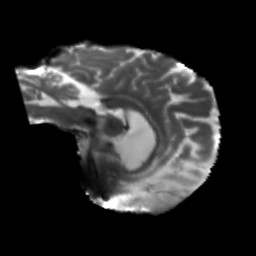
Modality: T2w
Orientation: sagittal
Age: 64
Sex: male
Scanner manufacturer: siemens
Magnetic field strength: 3 T
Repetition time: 5.47 s
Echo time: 0.0854 s